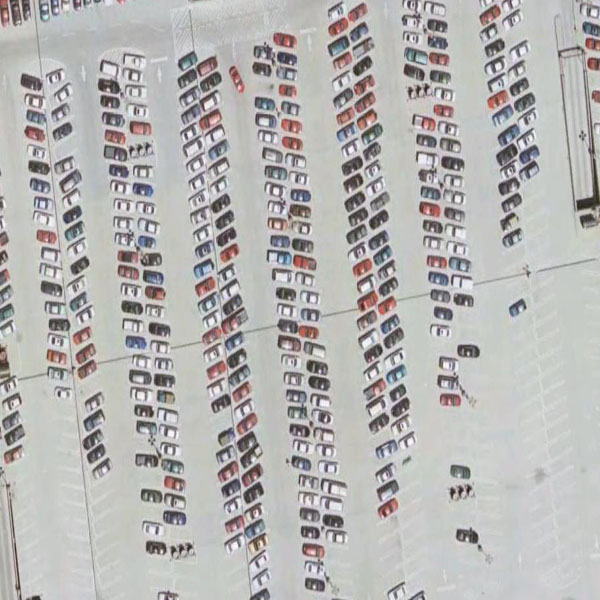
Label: Parking